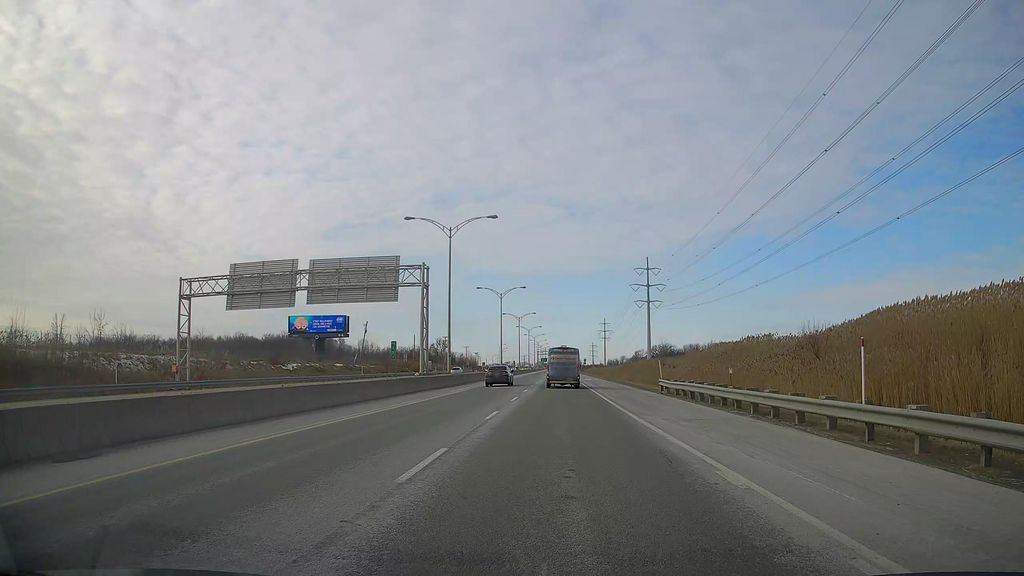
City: montreal